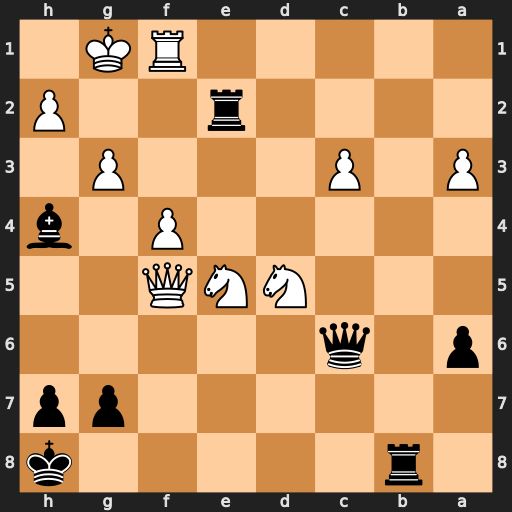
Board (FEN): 1r5k/6pp/p1q5/3NNQ2/5P1b/P1P3P1/4r2P/5RK1
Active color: b
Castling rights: -
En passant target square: -
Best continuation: Qc5+ Ne3 Qxe3+